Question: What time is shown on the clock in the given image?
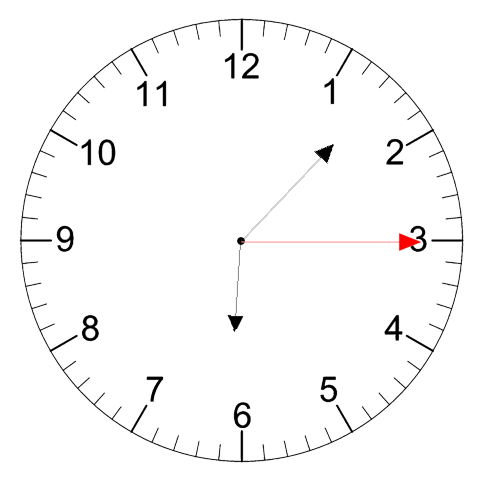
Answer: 06:07:15